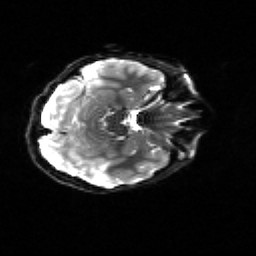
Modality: sbref
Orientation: axial
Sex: female
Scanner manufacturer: siemens
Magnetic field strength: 3 T
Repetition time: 5 s
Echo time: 0.071 s